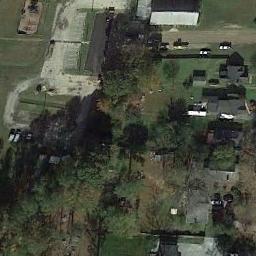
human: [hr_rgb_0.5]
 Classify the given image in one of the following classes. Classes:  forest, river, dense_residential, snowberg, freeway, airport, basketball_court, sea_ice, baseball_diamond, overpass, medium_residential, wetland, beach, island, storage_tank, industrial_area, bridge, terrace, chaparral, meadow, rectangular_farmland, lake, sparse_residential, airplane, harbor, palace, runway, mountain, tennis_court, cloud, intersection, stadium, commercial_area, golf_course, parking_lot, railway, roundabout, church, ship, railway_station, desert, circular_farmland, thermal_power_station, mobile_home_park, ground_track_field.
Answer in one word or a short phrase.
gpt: medium_residential